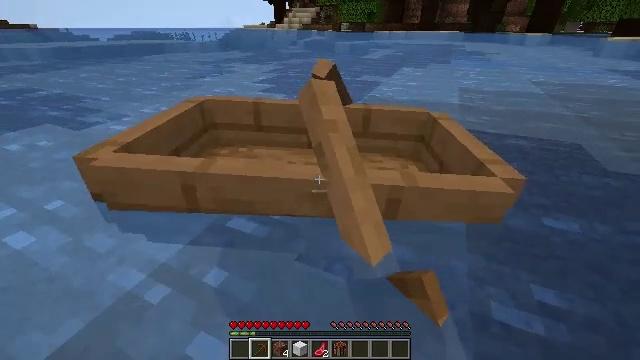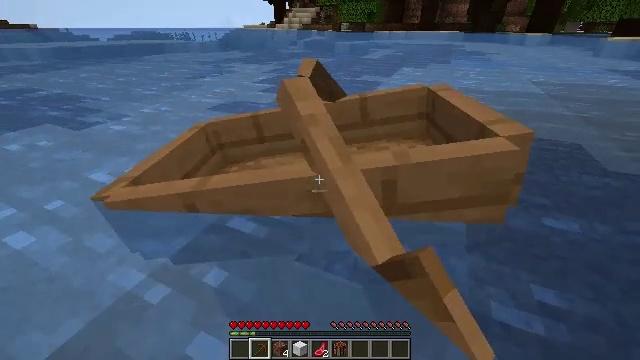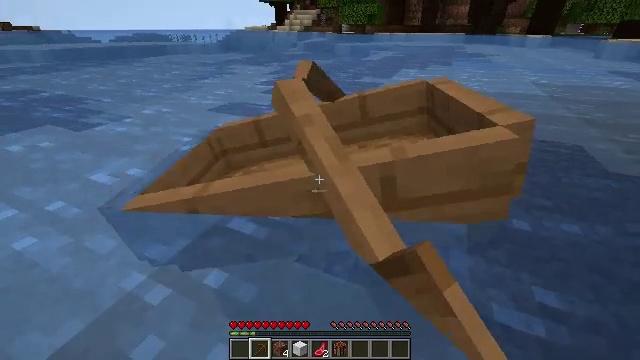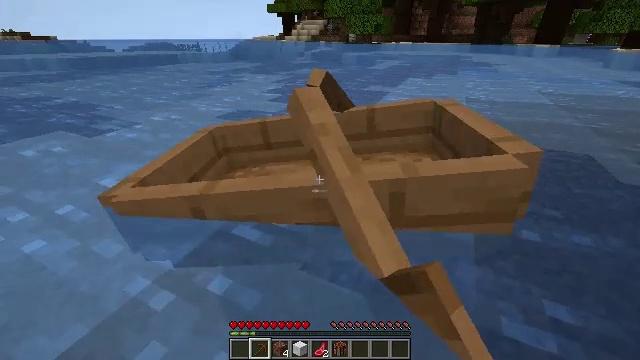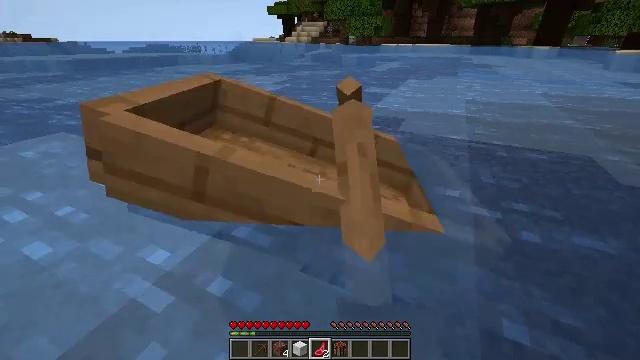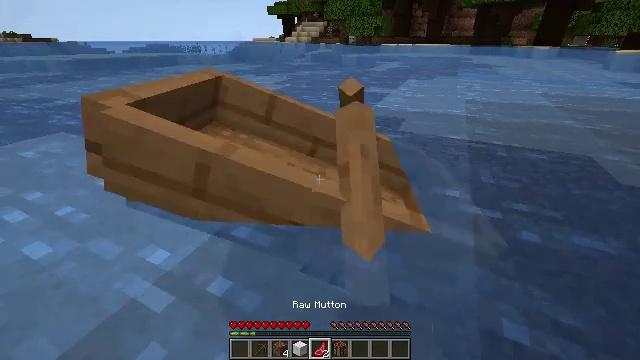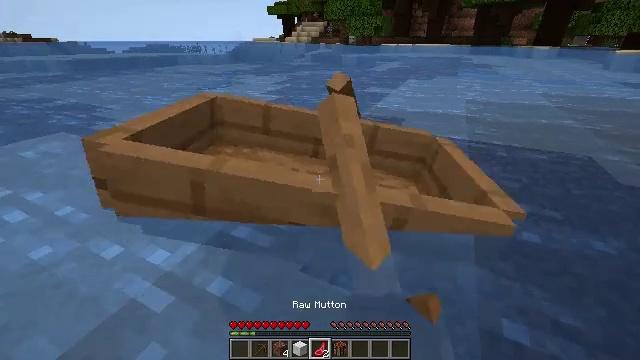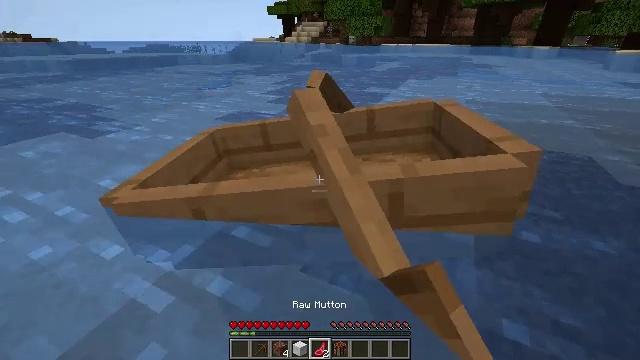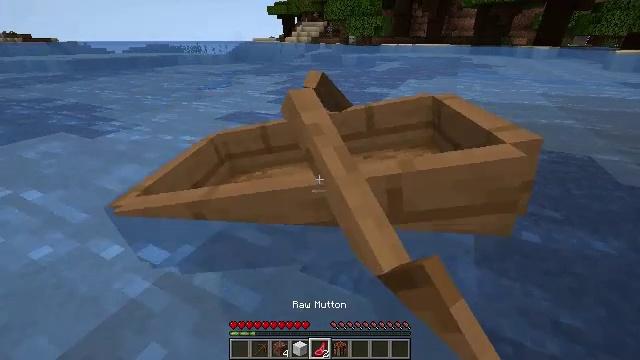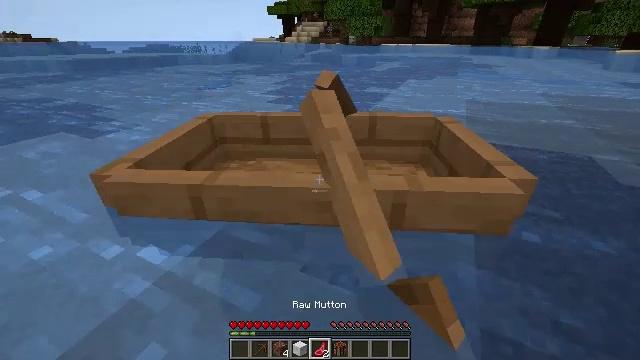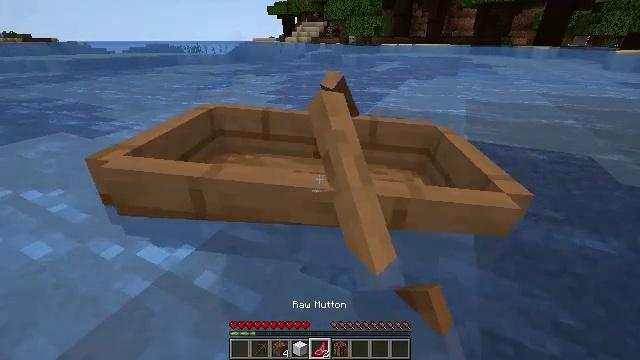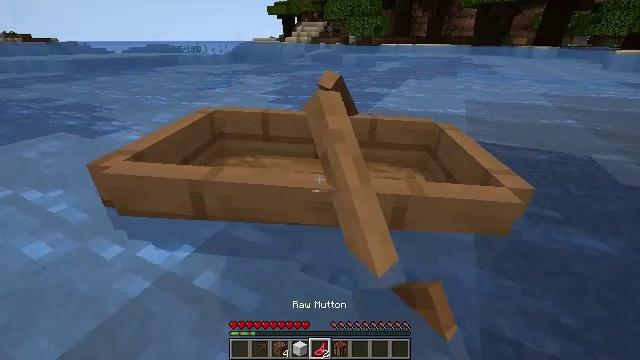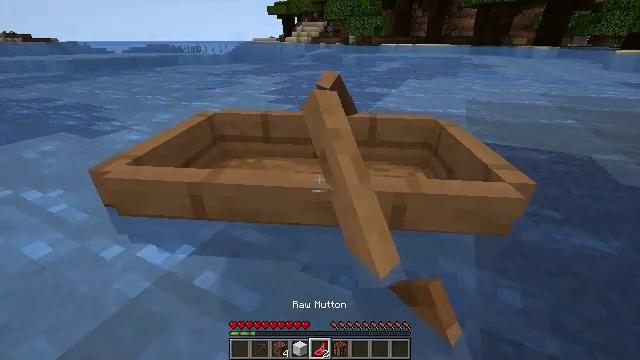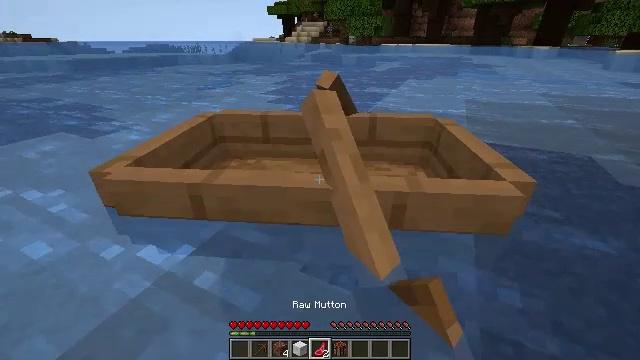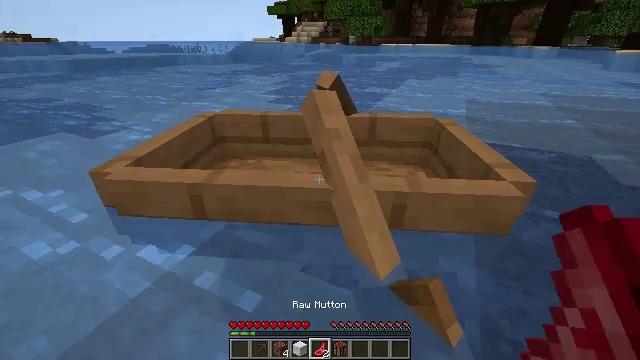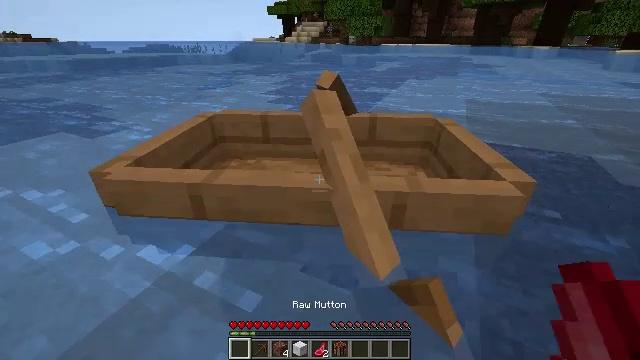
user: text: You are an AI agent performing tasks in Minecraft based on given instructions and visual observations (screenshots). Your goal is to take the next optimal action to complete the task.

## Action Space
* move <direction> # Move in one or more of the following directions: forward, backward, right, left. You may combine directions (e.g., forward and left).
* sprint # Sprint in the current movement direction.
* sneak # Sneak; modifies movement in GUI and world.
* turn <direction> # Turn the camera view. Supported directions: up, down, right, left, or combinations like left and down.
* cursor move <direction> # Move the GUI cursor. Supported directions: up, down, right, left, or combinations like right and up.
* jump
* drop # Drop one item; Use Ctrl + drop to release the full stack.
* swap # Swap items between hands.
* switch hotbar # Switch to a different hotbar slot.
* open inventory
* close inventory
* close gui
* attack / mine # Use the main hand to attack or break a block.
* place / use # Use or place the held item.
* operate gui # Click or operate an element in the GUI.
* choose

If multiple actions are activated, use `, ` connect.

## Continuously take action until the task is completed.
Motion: motion action
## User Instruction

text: Collect dark oak log for building.
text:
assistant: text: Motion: no_op
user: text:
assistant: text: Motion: no_op
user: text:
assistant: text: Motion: turn left and up
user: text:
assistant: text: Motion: switch to hotbar 5
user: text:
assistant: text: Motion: switch to hotbar 5
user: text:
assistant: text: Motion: switch to hotbar 5
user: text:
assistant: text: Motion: switch to hotbar 5
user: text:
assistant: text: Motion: no_op
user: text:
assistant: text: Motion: no_op
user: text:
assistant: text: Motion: no_op
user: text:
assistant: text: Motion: no_op
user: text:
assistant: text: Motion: no_op
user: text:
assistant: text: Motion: no_op
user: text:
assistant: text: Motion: no_op
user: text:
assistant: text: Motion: switch to hotbar 1
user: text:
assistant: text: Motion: switch to hotbar 1
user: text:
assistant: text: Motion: attack / mine, switch to hotbar 1
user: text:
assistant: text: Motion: attack / mine
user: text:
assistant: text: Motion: attack / mine
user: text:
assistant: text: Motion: no_op
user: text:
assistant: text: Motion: attack / mine
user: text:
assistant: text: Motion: attack / mine
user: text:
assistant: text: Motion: no_op
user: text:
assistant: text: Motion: no_op
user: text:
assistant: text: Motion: no_op
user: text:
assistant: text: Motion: use / place
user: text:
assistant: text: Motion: use / place
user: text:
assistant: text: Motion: use / place
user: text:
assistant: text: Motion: use / place
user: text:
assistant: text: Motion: use / place